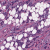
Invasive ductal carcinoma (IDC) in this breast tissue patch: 1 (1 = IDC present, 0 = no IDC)